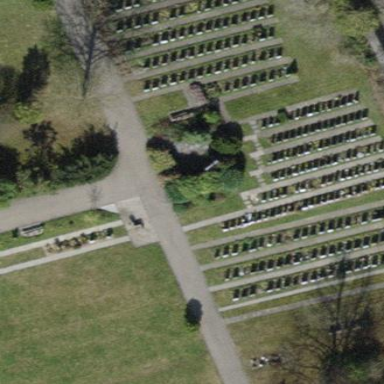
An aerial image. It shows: Cemetery.